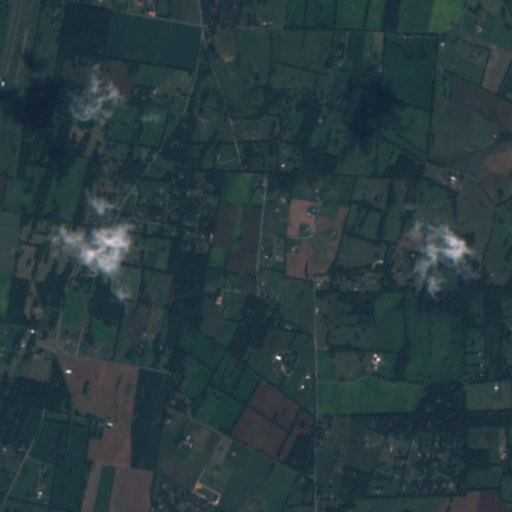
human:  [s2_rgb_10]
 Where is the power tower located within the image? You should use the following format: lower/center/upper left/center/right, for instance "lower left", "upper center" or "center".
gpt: The power tower is located in the left of the image.
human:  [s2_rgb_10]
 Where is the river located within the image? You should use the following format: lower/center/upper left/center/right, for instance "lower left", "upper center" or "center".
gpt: The river is located in the right of the image.
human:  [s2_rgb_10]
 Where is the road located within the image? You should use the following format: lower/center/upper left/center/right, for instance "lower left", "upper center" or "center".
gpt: There is no road in the image.